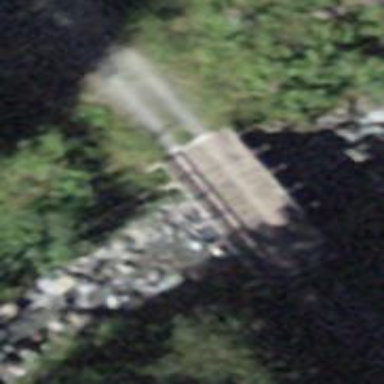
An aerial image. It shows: Track road with grade2 bridge.